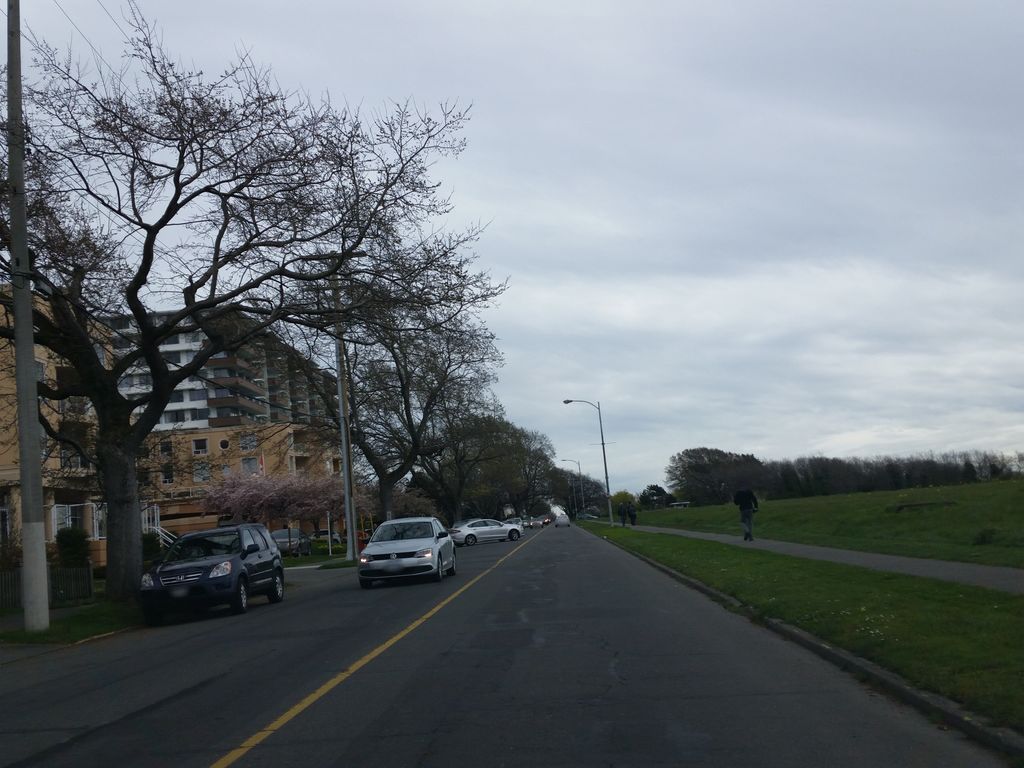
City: victoria